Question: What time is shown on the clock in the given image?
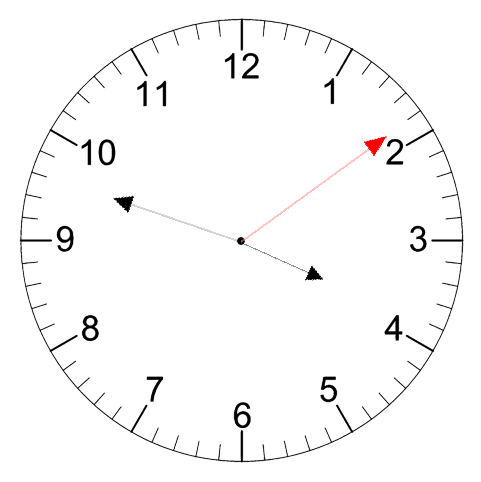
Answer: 03:48:09